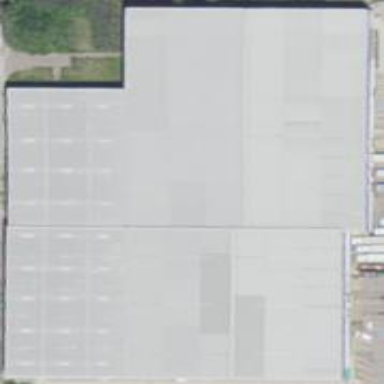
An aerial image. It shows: Commercial building.